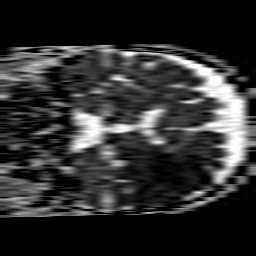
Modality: ADC
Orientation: coronal
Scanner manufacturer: philips
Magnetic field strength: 1.5 T
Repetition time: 3.505 s
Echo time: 0.09255 s